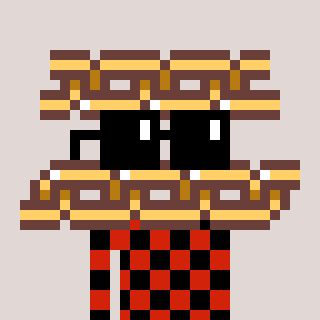
a pixel art character with square black sunglasses, a chain-shaped head and a red-colored body on a warm background